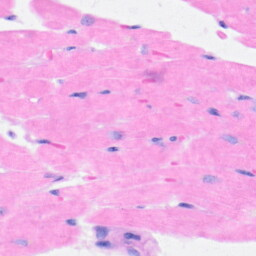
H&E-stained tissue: Heart